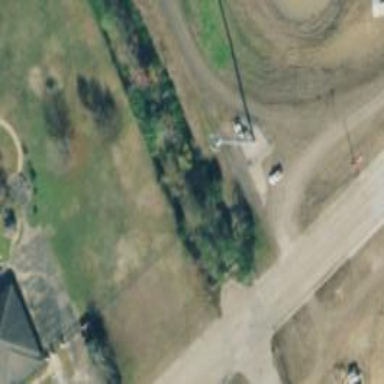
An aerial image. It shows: Man-made mast used for communication purposes.